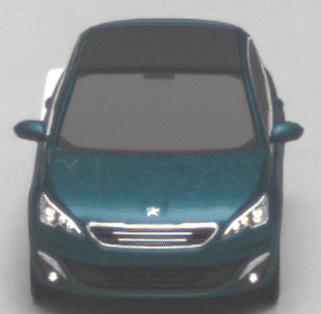
Make: Peugeot
Model: 308 VTi 82
Detailed model: 308 (II)
Model produced from: 2013/09
Model produced until: 2014/11
Doors: 5
Color: blue
Road condition: dry road
Daytime: midday
Contrast: medium contrast